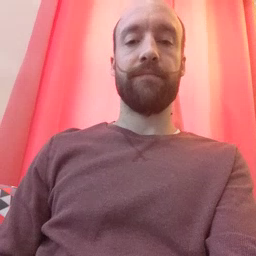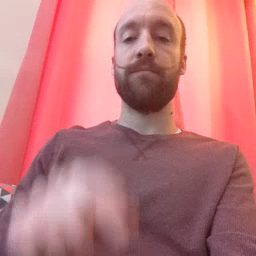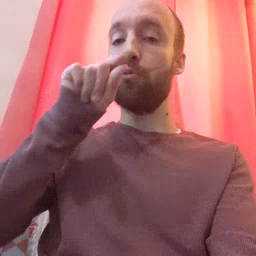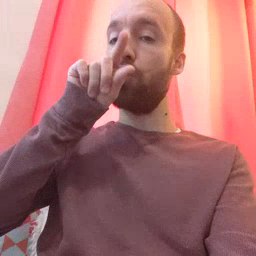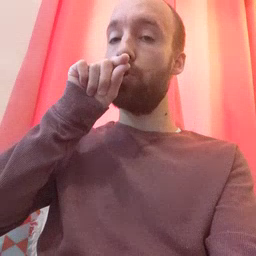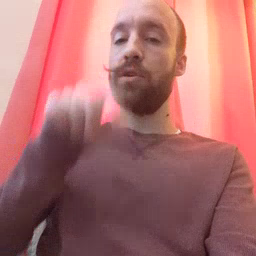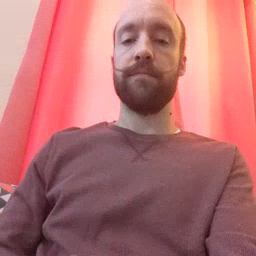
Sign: bird